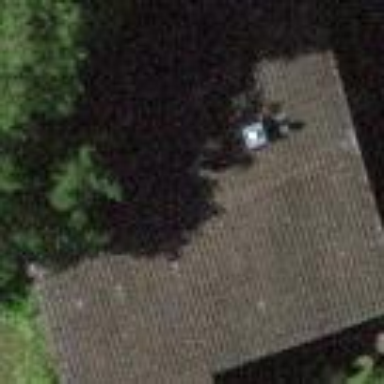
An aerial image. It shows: Gabled roof on residential building.